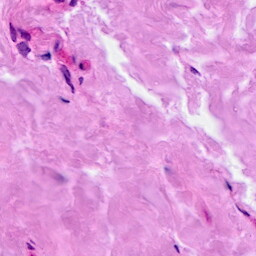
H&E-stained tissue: Breast